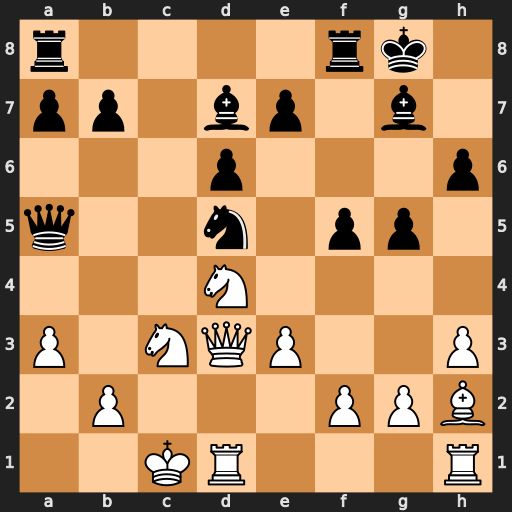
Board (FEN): r4rk1/pp1bp1b1/3p3p/q2n1pp1/3N4/P1NQP2P/1P3PPB/2KR3R
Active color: w
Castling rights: -
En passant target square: -
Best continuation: Nb3 Qc7 Qxd5+